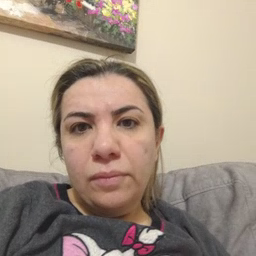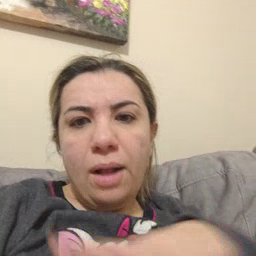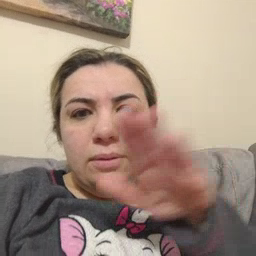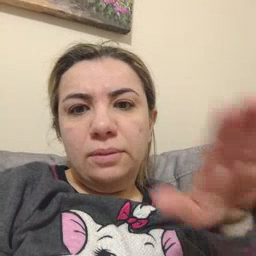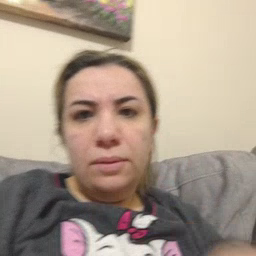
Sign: clean